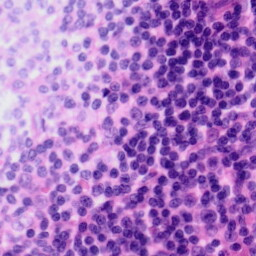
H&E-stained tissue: Tonsil